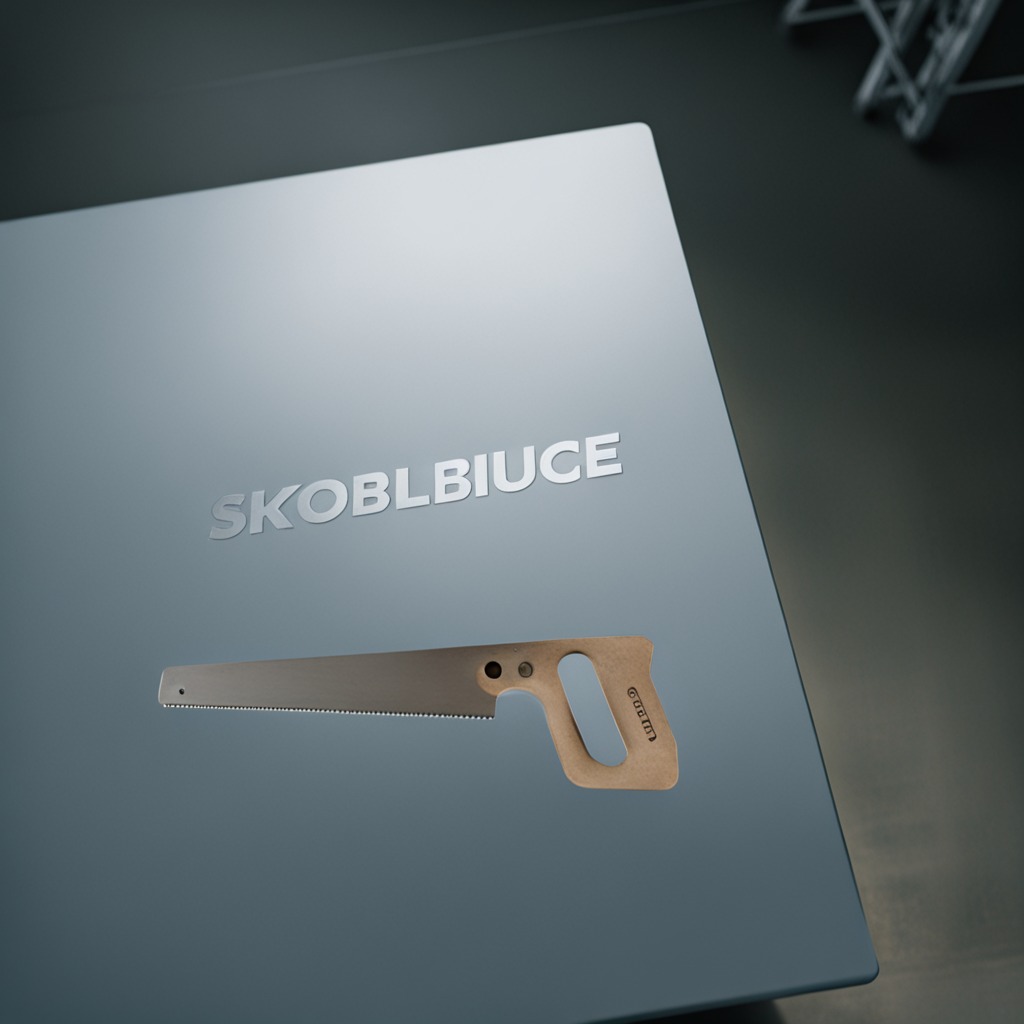
A handheld metal saw is lying on the toolbox surface in an airplane hangar workshop 8K.